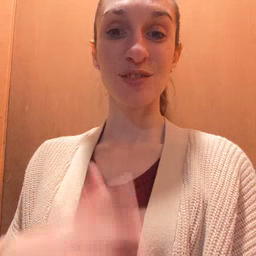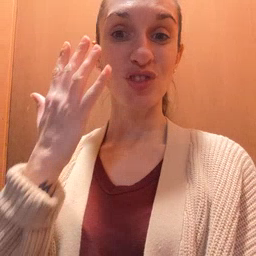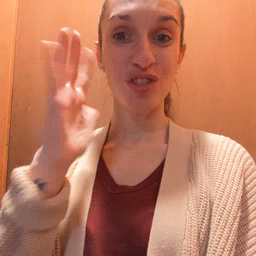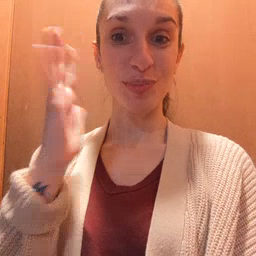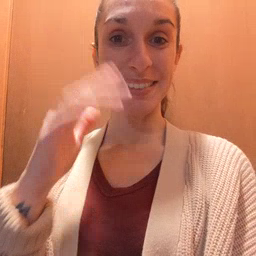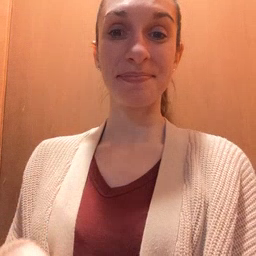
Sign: tree